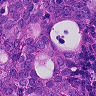
Metastatic tissue present: yes